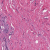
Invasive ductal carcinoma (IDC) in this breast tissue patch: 0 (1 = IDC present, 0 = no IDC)